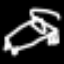
Label: bed